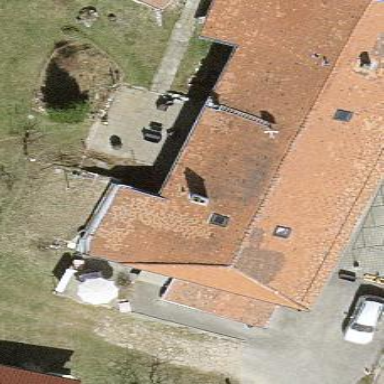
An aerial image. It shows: Restaurant building.